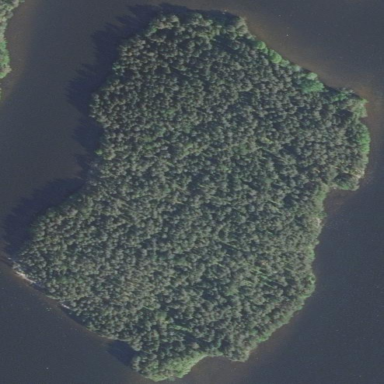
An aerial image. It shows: Island covered with woodland.